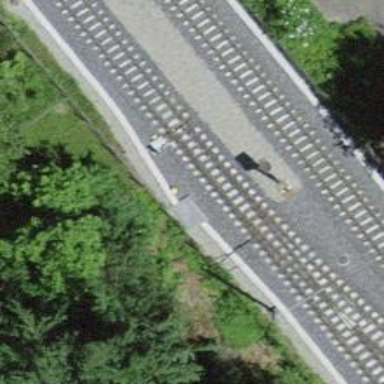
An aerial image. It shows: Railway switch.